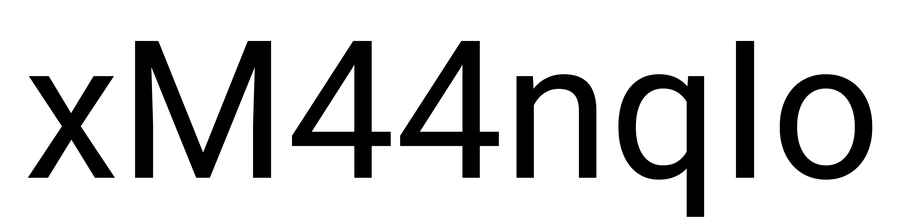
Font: Roboto_Regular